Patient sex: M
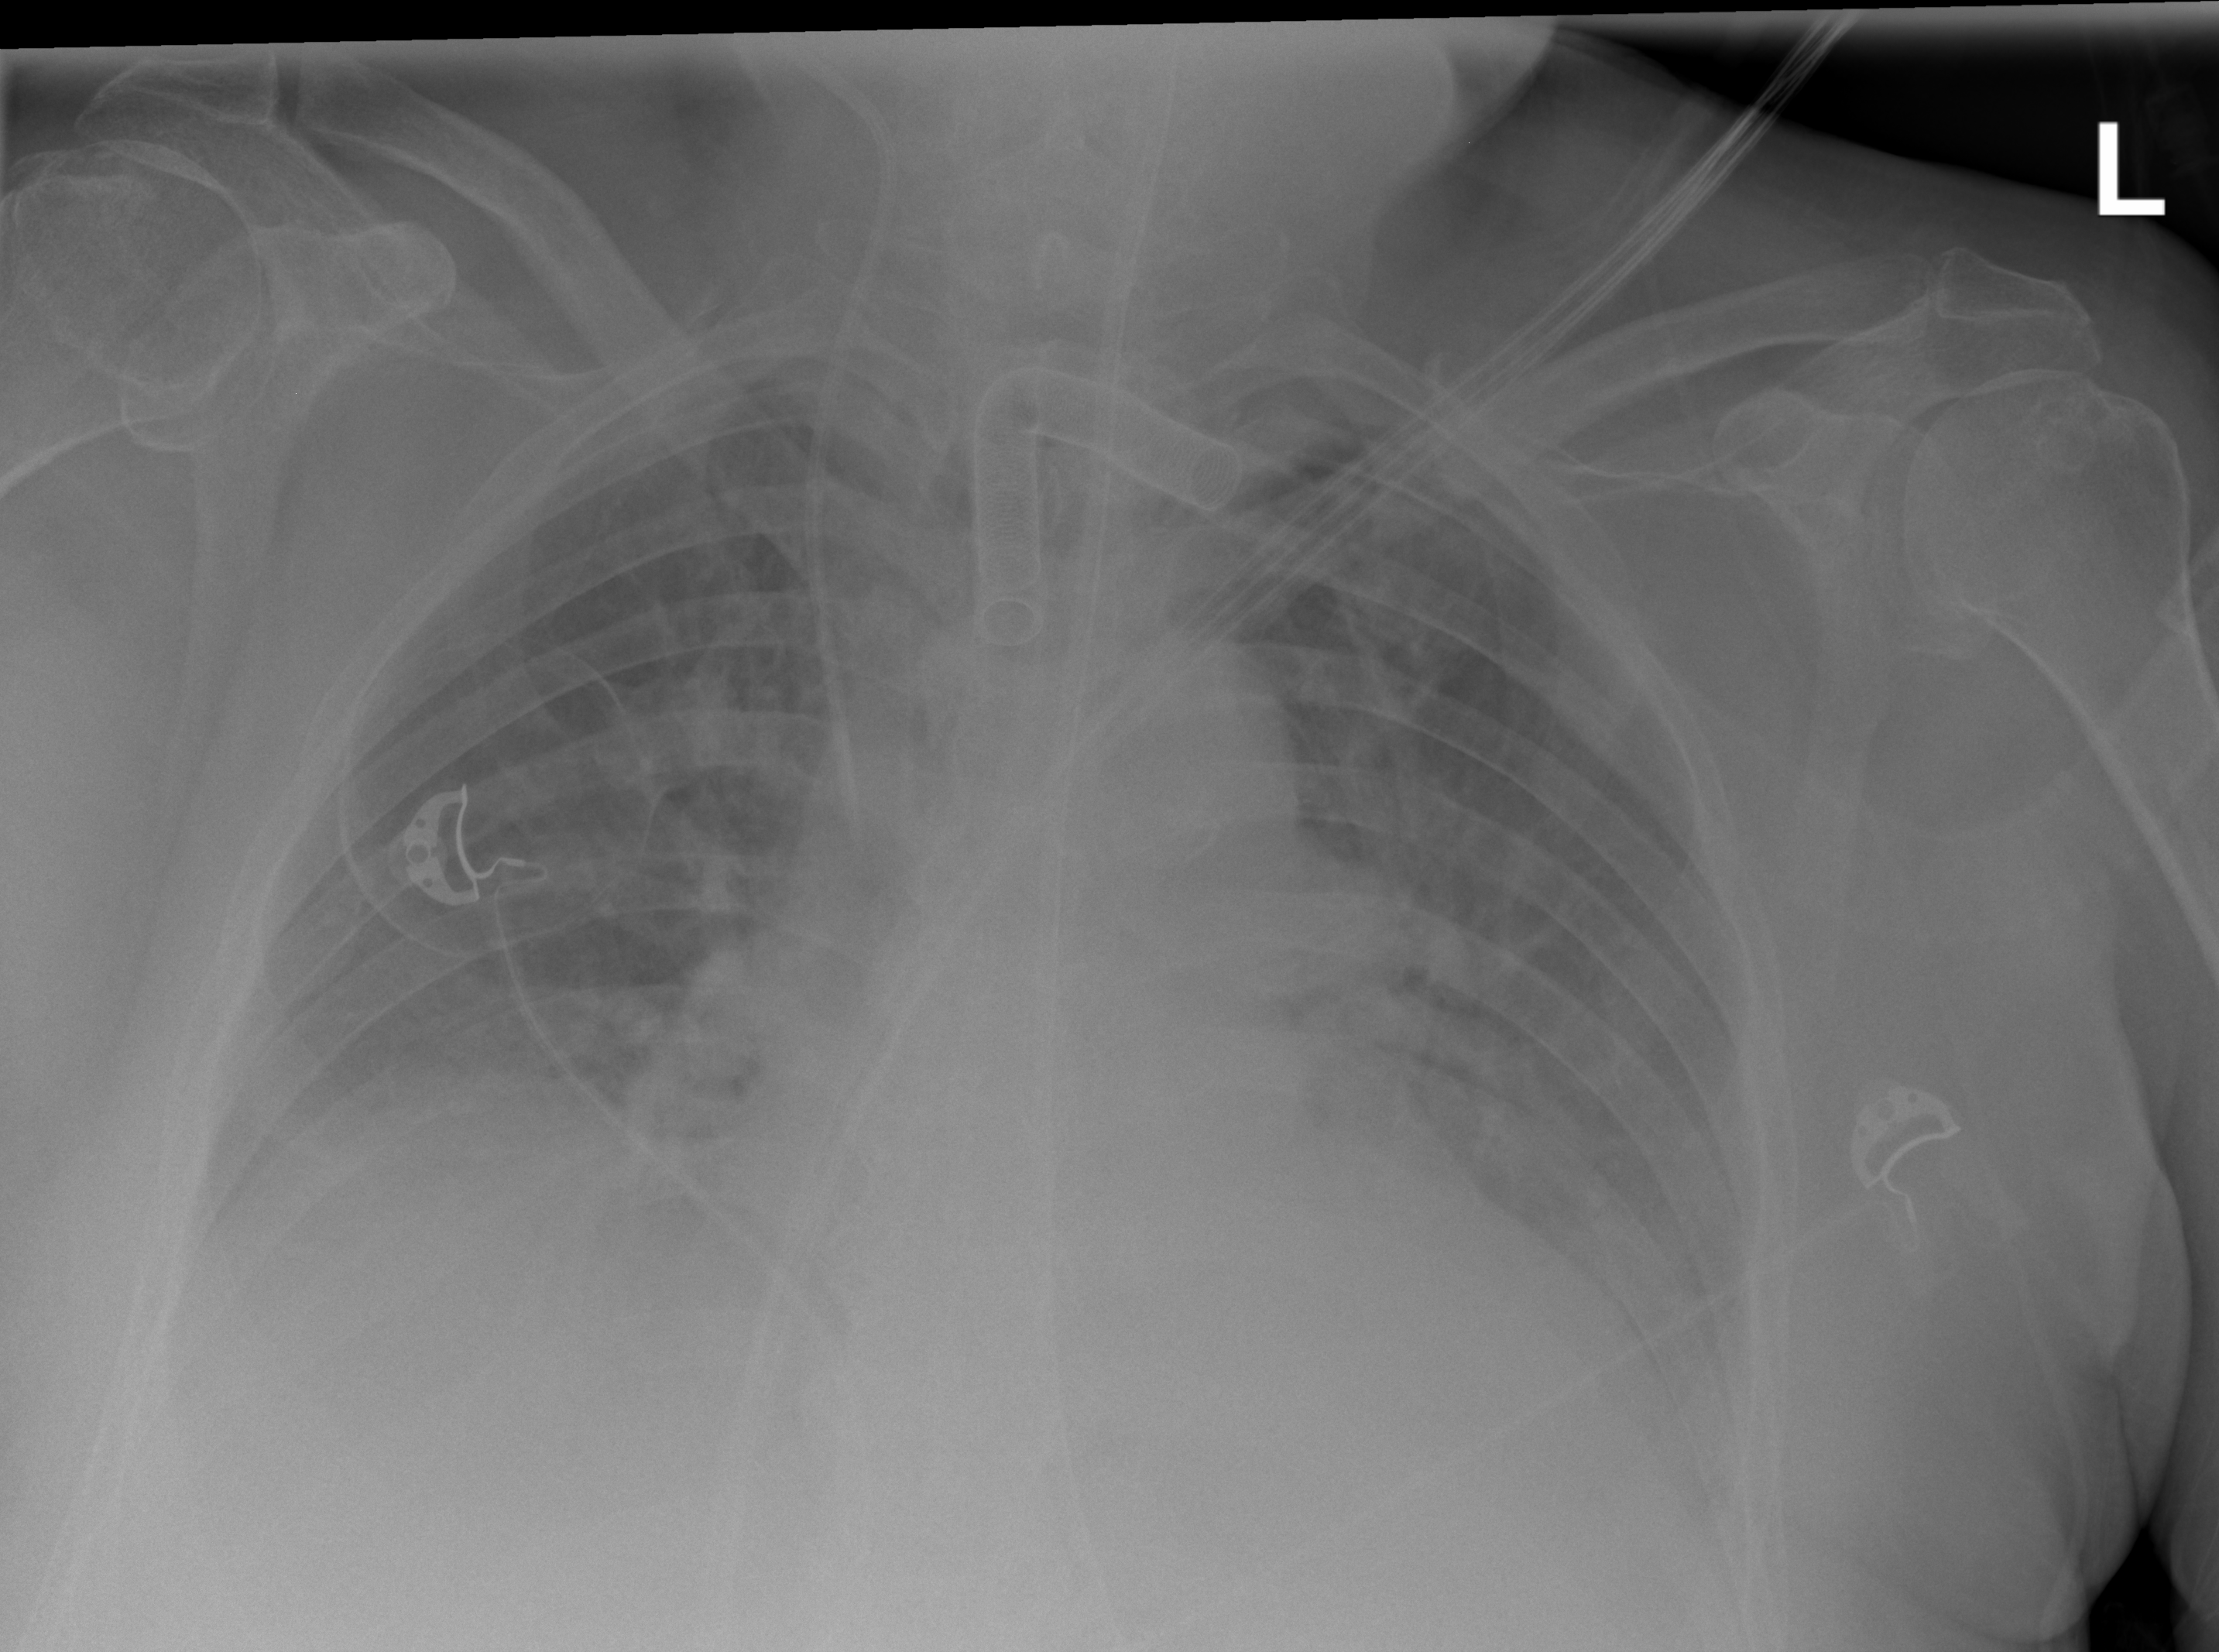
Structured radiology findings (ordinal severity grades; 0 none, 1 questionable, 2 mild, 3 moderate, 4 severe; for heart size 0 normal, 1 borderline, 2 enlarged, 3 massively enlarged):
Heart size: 1
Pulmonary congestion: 2
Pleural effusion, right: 2
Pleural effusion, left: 2
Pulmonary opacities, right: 2
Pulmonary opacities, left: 0
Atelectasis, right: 2
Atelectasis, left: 2